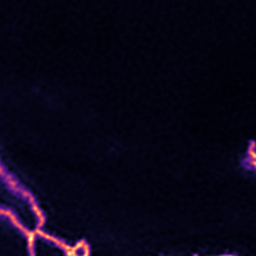
Label: Super-resolution ER image